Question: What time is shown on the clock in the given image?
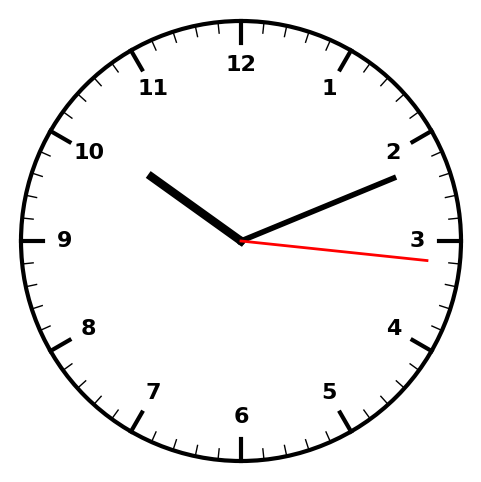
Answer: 10:11:16